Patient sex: M
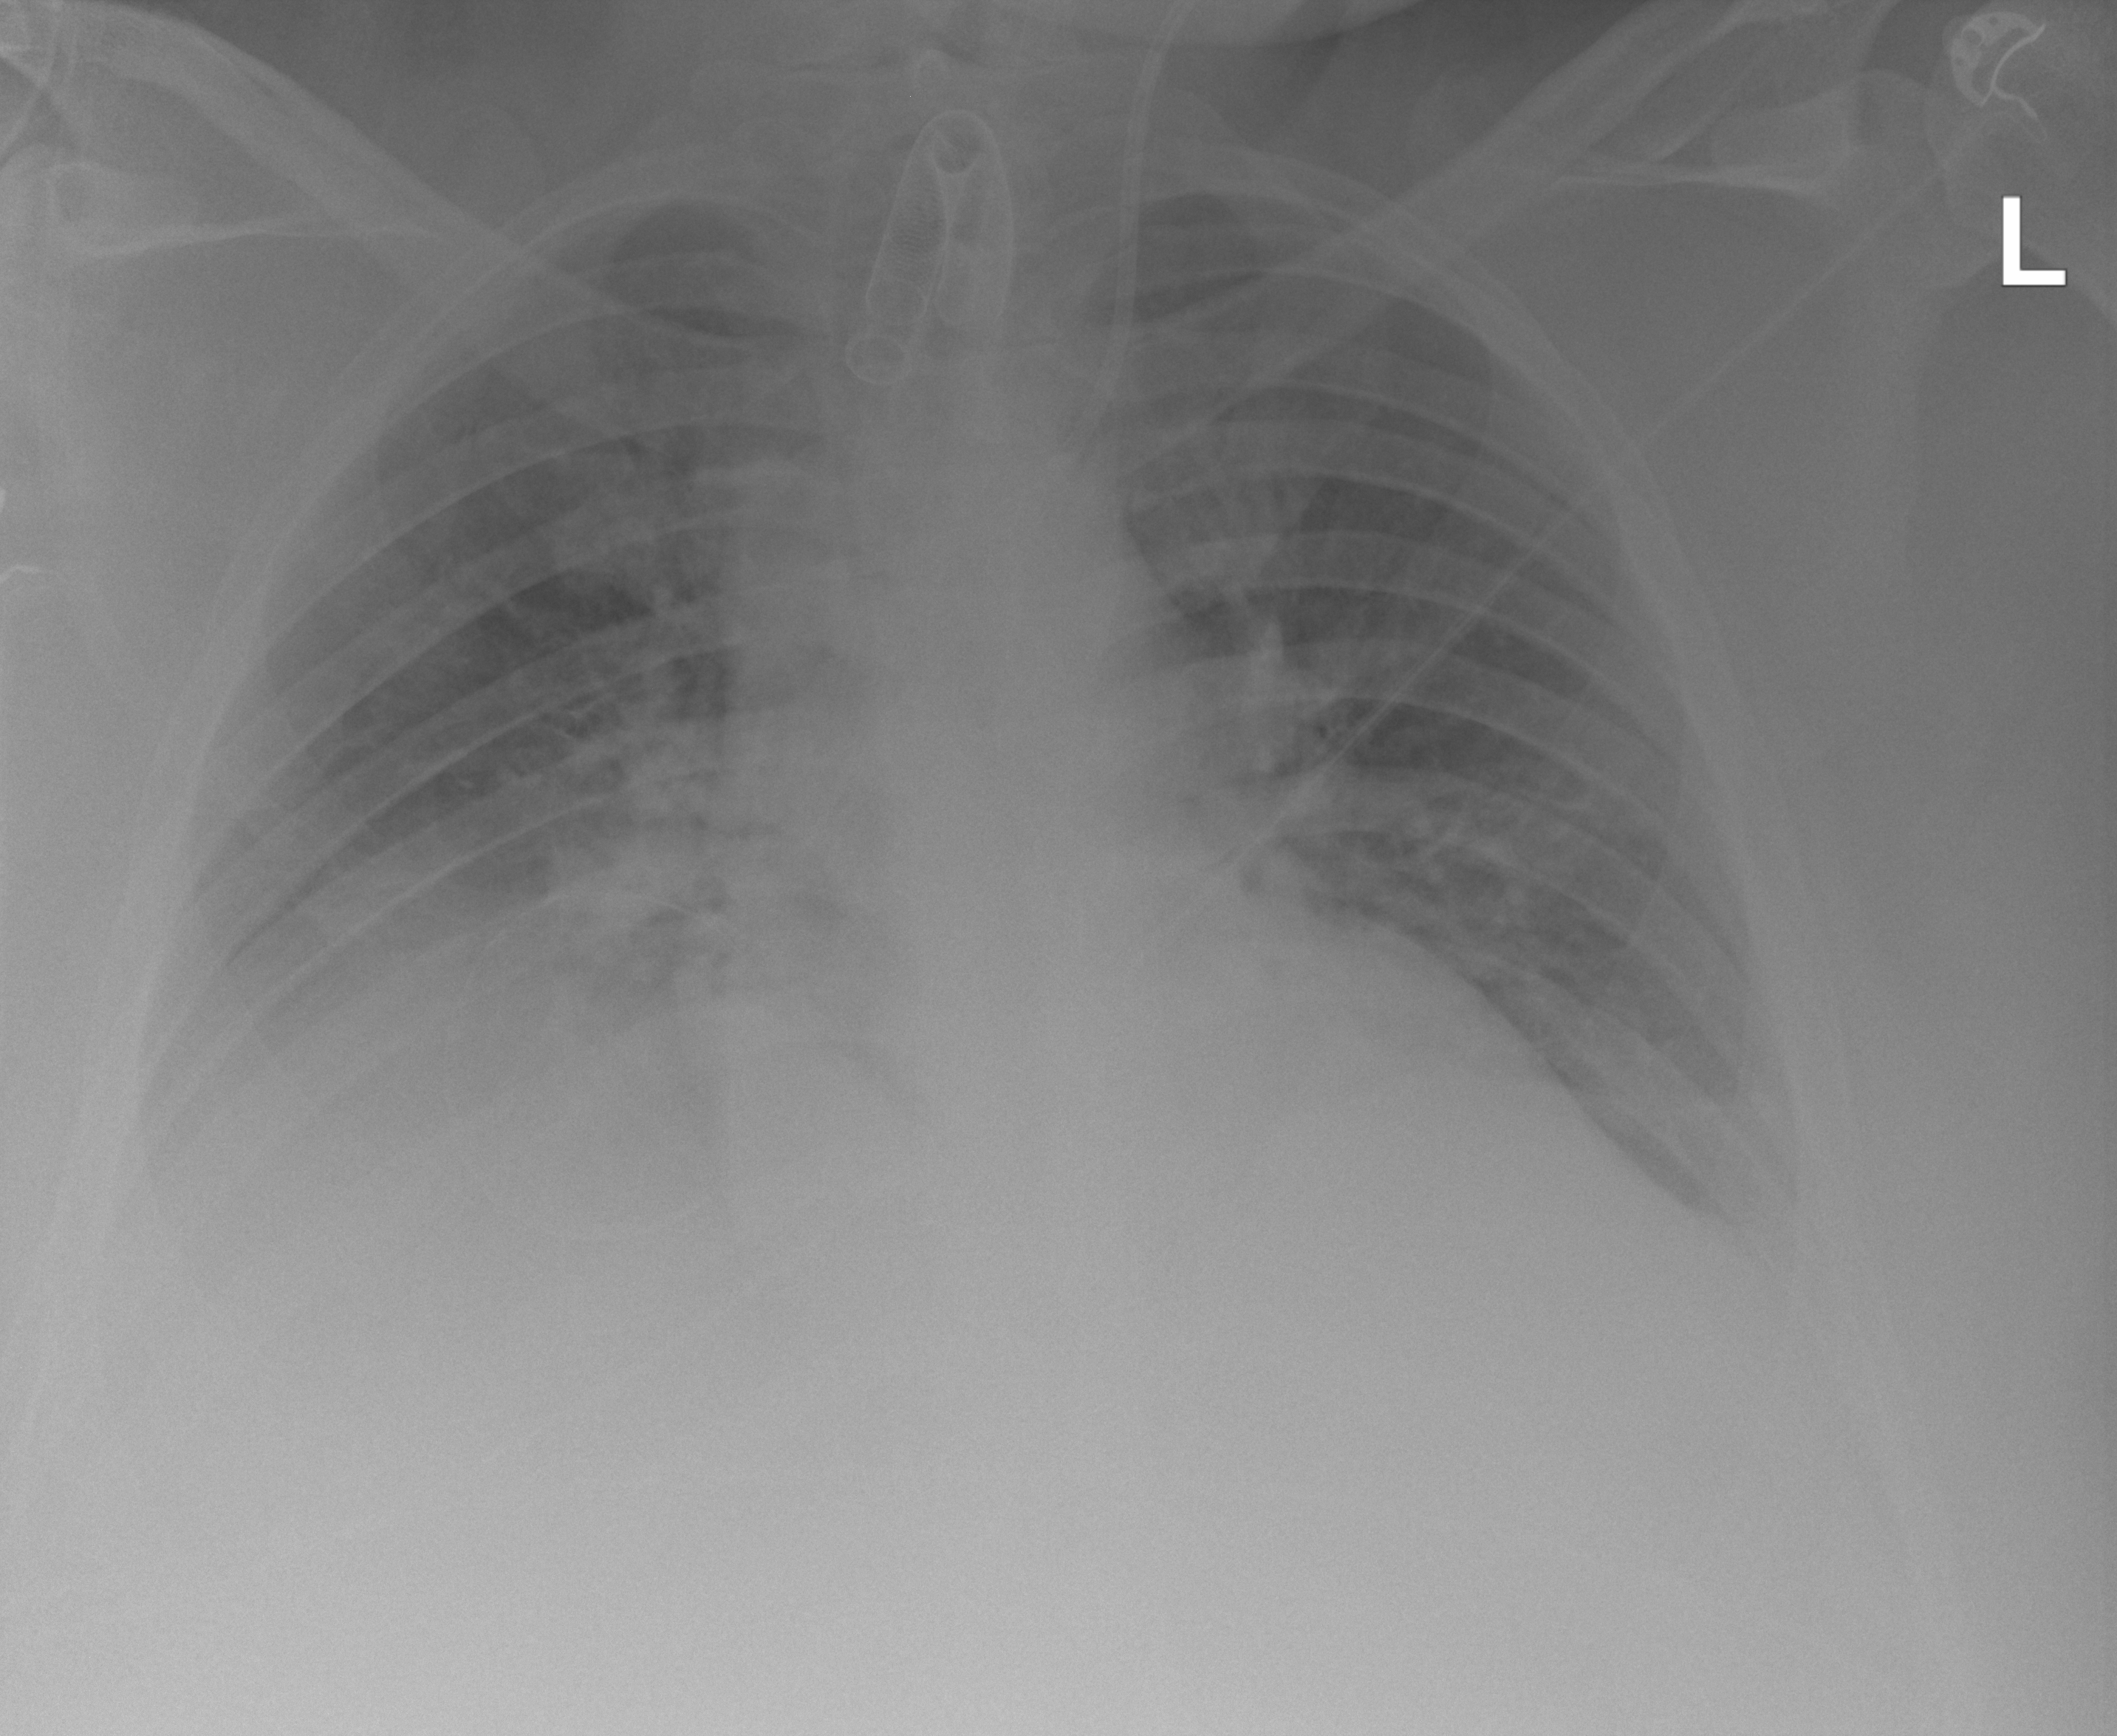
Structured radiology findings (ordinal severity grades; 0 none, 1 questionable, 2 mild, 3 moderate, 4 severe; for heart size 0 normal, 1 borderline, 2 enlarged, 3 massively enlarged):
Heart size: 2
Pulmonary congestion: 3
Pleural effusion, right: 3
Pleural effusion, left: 2
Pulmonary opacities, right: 2
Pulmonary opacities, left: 2
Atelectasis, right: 2
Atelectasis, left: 2